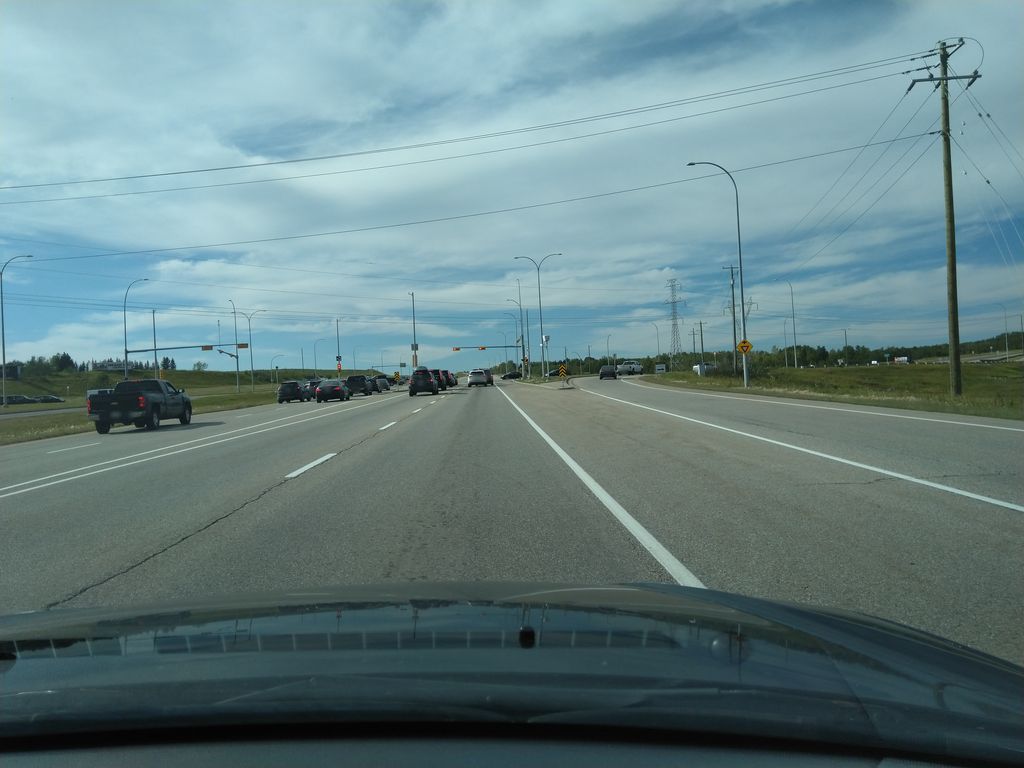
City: calgary